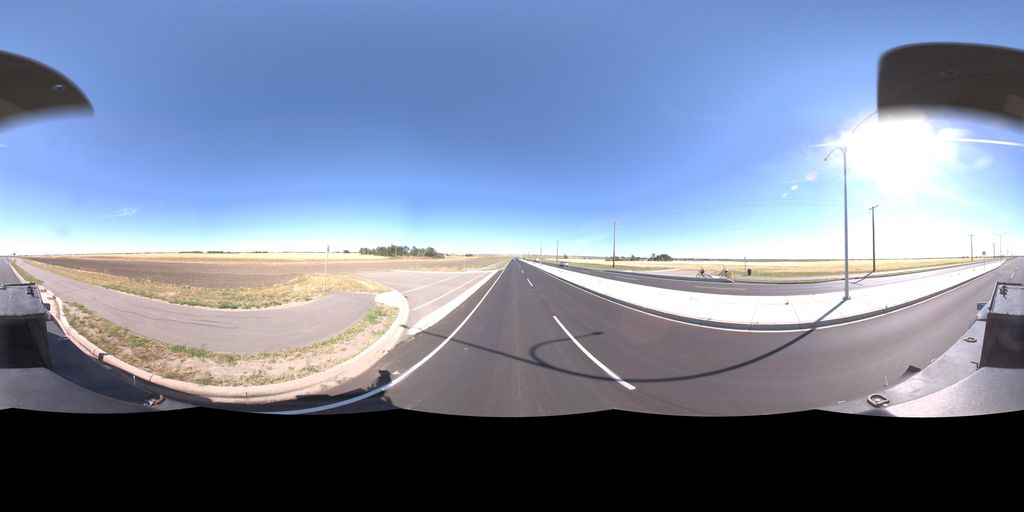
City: saskatoon